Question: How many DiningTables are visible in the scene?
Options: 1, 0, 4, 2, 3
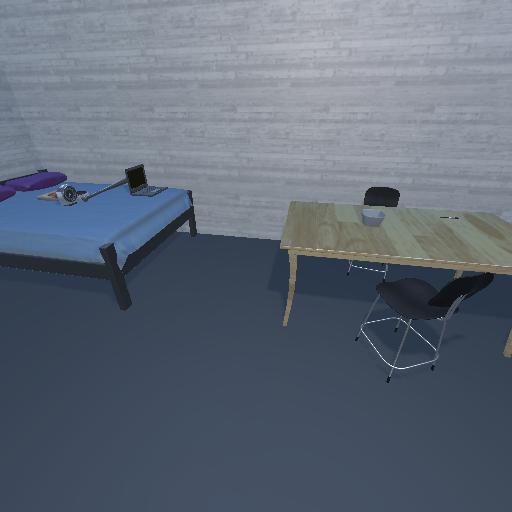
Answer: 1